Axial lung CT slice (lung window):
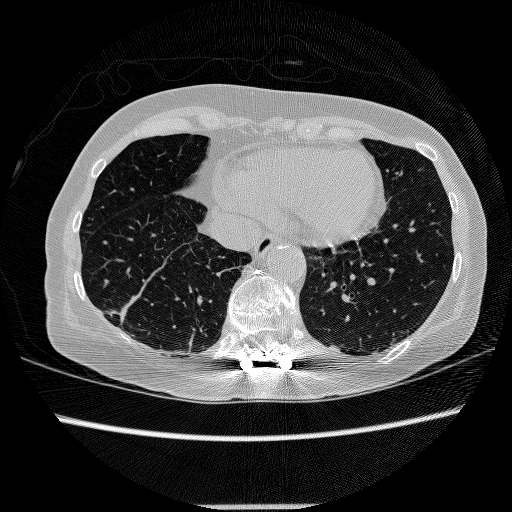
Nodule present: no